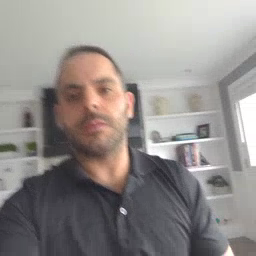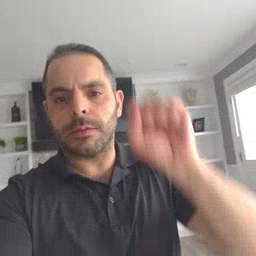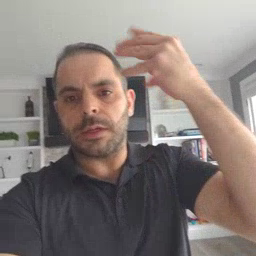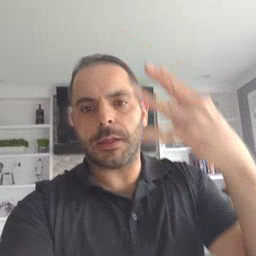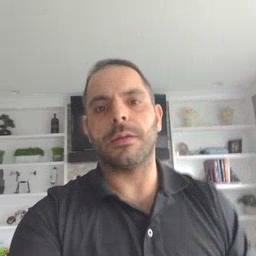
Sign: sun